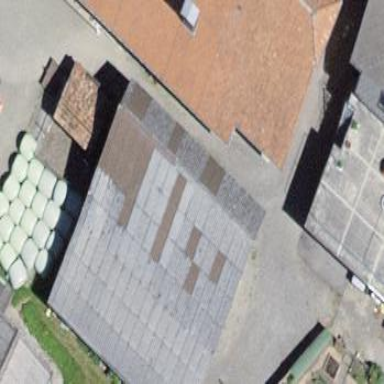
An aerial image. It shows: Barn.